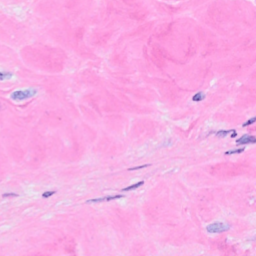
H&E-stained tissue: Breast